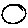
Label: circle